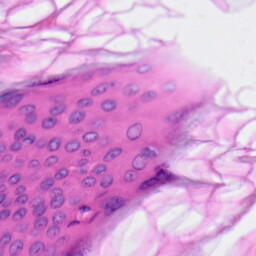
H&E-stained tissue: Skin